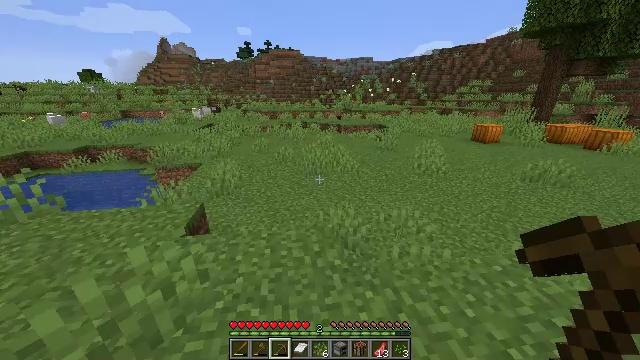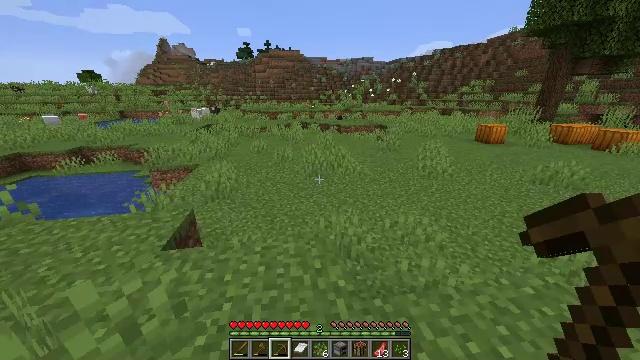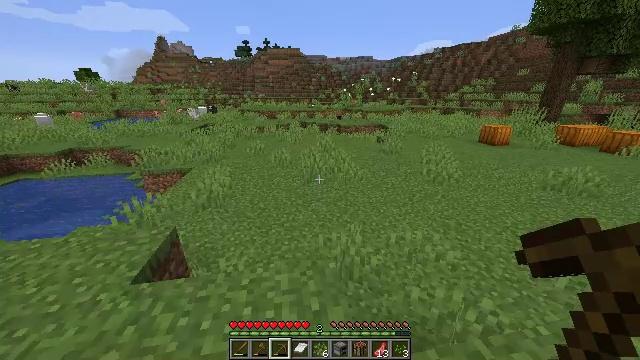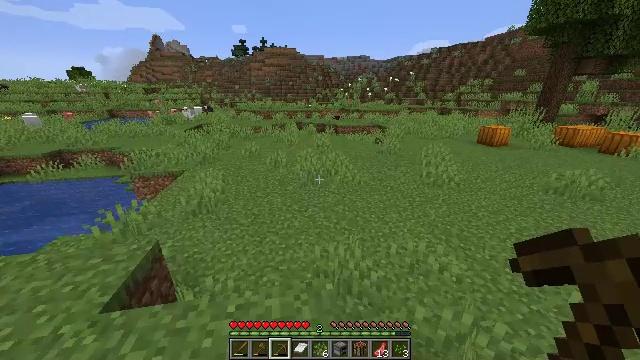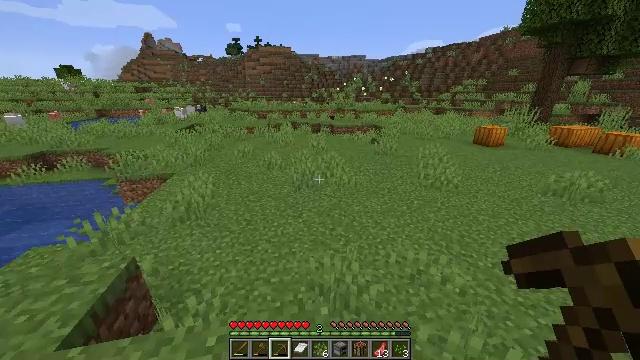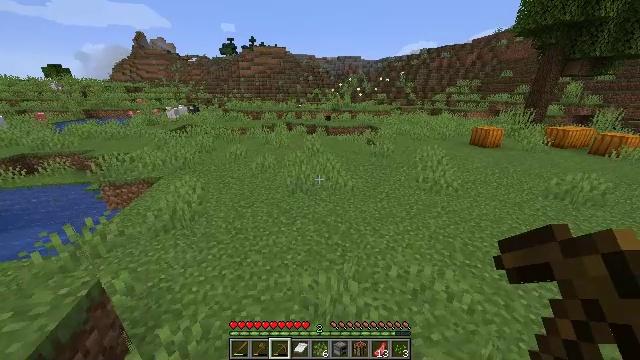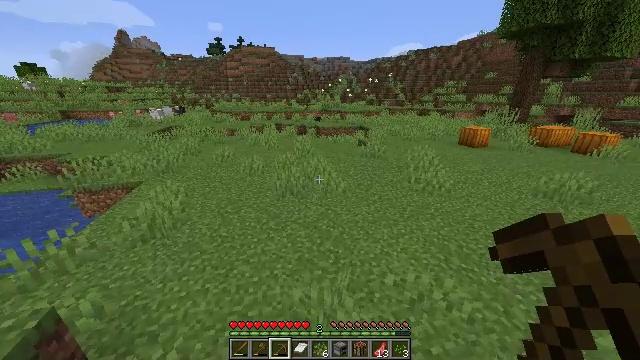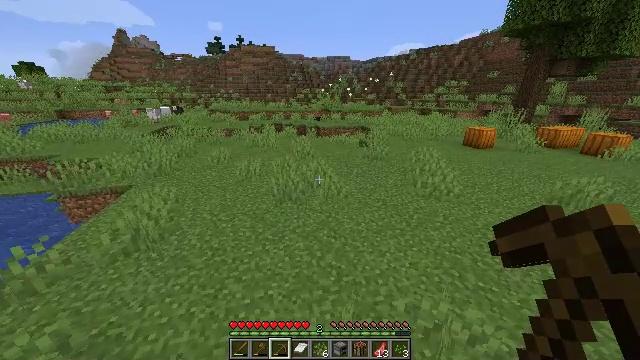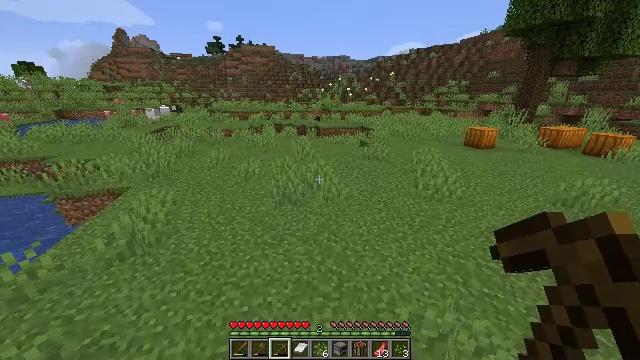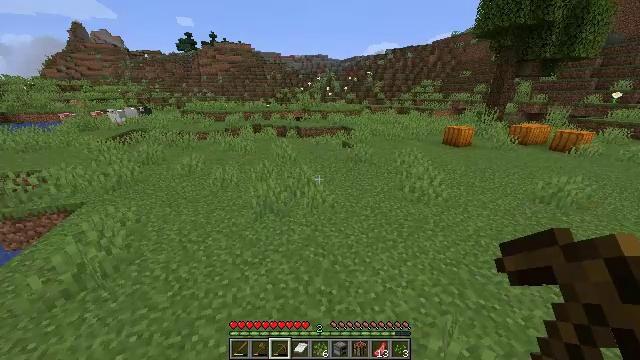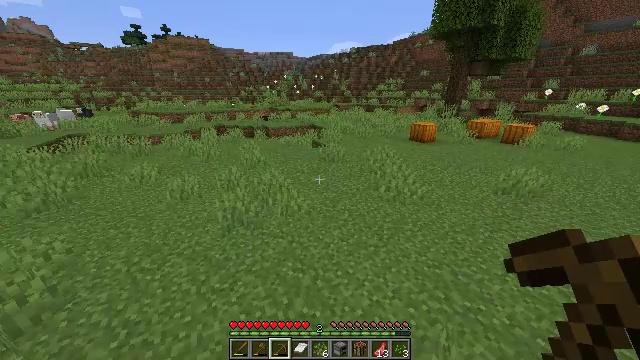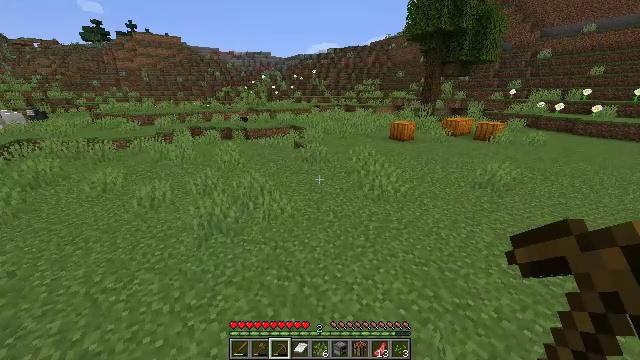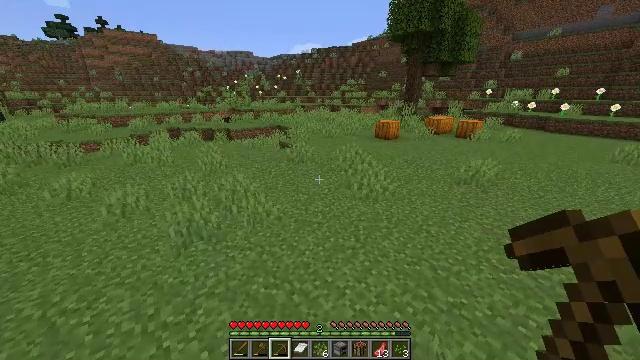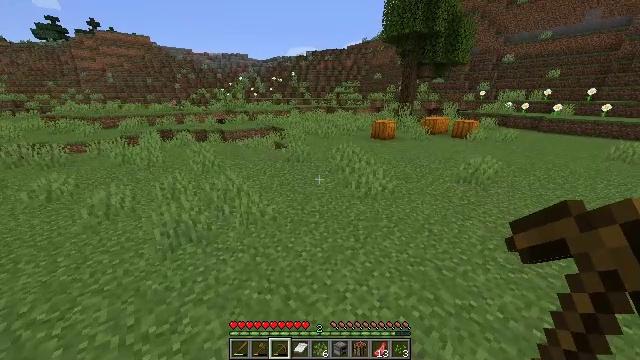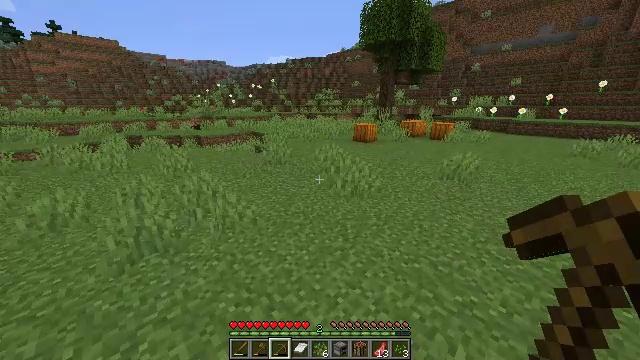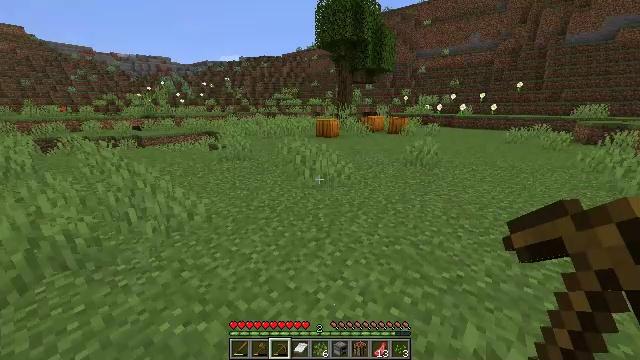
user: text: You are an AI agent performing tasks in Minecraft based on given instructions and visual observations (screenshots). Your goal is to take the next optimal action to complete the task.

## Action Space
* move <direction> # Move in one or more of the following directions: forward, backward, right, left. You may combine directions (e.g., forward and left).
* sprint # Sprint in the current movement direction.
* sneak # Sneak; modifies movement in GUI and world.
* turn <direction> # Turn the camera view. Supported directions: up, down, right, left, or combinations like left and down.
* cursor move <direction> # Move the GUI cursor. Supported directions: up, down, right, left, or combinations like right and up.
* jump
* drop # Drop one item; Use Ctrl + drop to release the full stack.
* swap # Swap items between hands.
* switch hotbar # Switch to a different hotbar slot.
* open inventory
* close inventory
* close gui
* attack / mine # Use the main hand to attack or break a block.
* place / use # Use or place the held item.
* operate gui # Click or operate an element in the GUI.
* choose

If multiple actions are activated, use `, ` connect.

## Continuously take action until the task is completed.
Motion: motion action
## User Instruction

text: Attack the pumpkin to gather it.
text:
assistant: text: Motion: move forward, sprint
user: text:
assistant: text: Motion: move forward, sprint
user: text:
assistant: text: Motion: move forward, sprint
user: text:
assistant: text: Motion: move forward, sprint, turn right
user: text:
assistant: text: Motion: move forward, sprint, turn right
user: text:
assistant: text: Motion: move forward, sprint, turn right
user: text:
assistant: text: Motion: move forward, sprint
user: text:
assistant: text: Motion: move forward, sprint
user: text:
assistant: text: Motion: move forward, sprint, turn right
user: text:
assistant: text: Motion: move forward, sprint, turn right
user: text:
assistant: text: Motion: move forward, sprint, turn right
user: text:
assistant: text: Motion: move forward, sprint, turn right
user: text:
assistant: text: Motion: move forward, sprint, turn right
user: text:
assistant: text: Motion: move forward, sprint, turn right and up
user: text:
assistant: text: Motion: move forward, sprint, turn right
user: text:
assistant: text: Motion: move forward, sprint, turn right
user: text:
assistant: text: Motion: move forward, sprint
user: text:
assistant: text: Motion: move forward, sprint
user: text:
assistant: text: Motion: move forward, sprint
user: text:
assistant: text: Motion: move forward, sprint
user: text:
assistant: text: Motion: move forward, sprint
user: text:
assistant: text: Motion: move forward, sprint, turn left and up
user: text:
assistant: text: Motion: move forward, sprint
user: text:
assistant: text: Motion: move forward, sprint
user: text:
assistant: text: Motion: move forward, sprint
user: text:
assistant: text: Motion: move forward, sprint
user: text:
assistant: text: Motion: move forward, sprint
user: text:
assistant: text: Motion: move forward, sprint
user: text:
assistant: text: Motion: move forward, sprint
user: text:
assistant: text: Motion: move forward, sprint